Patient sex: F
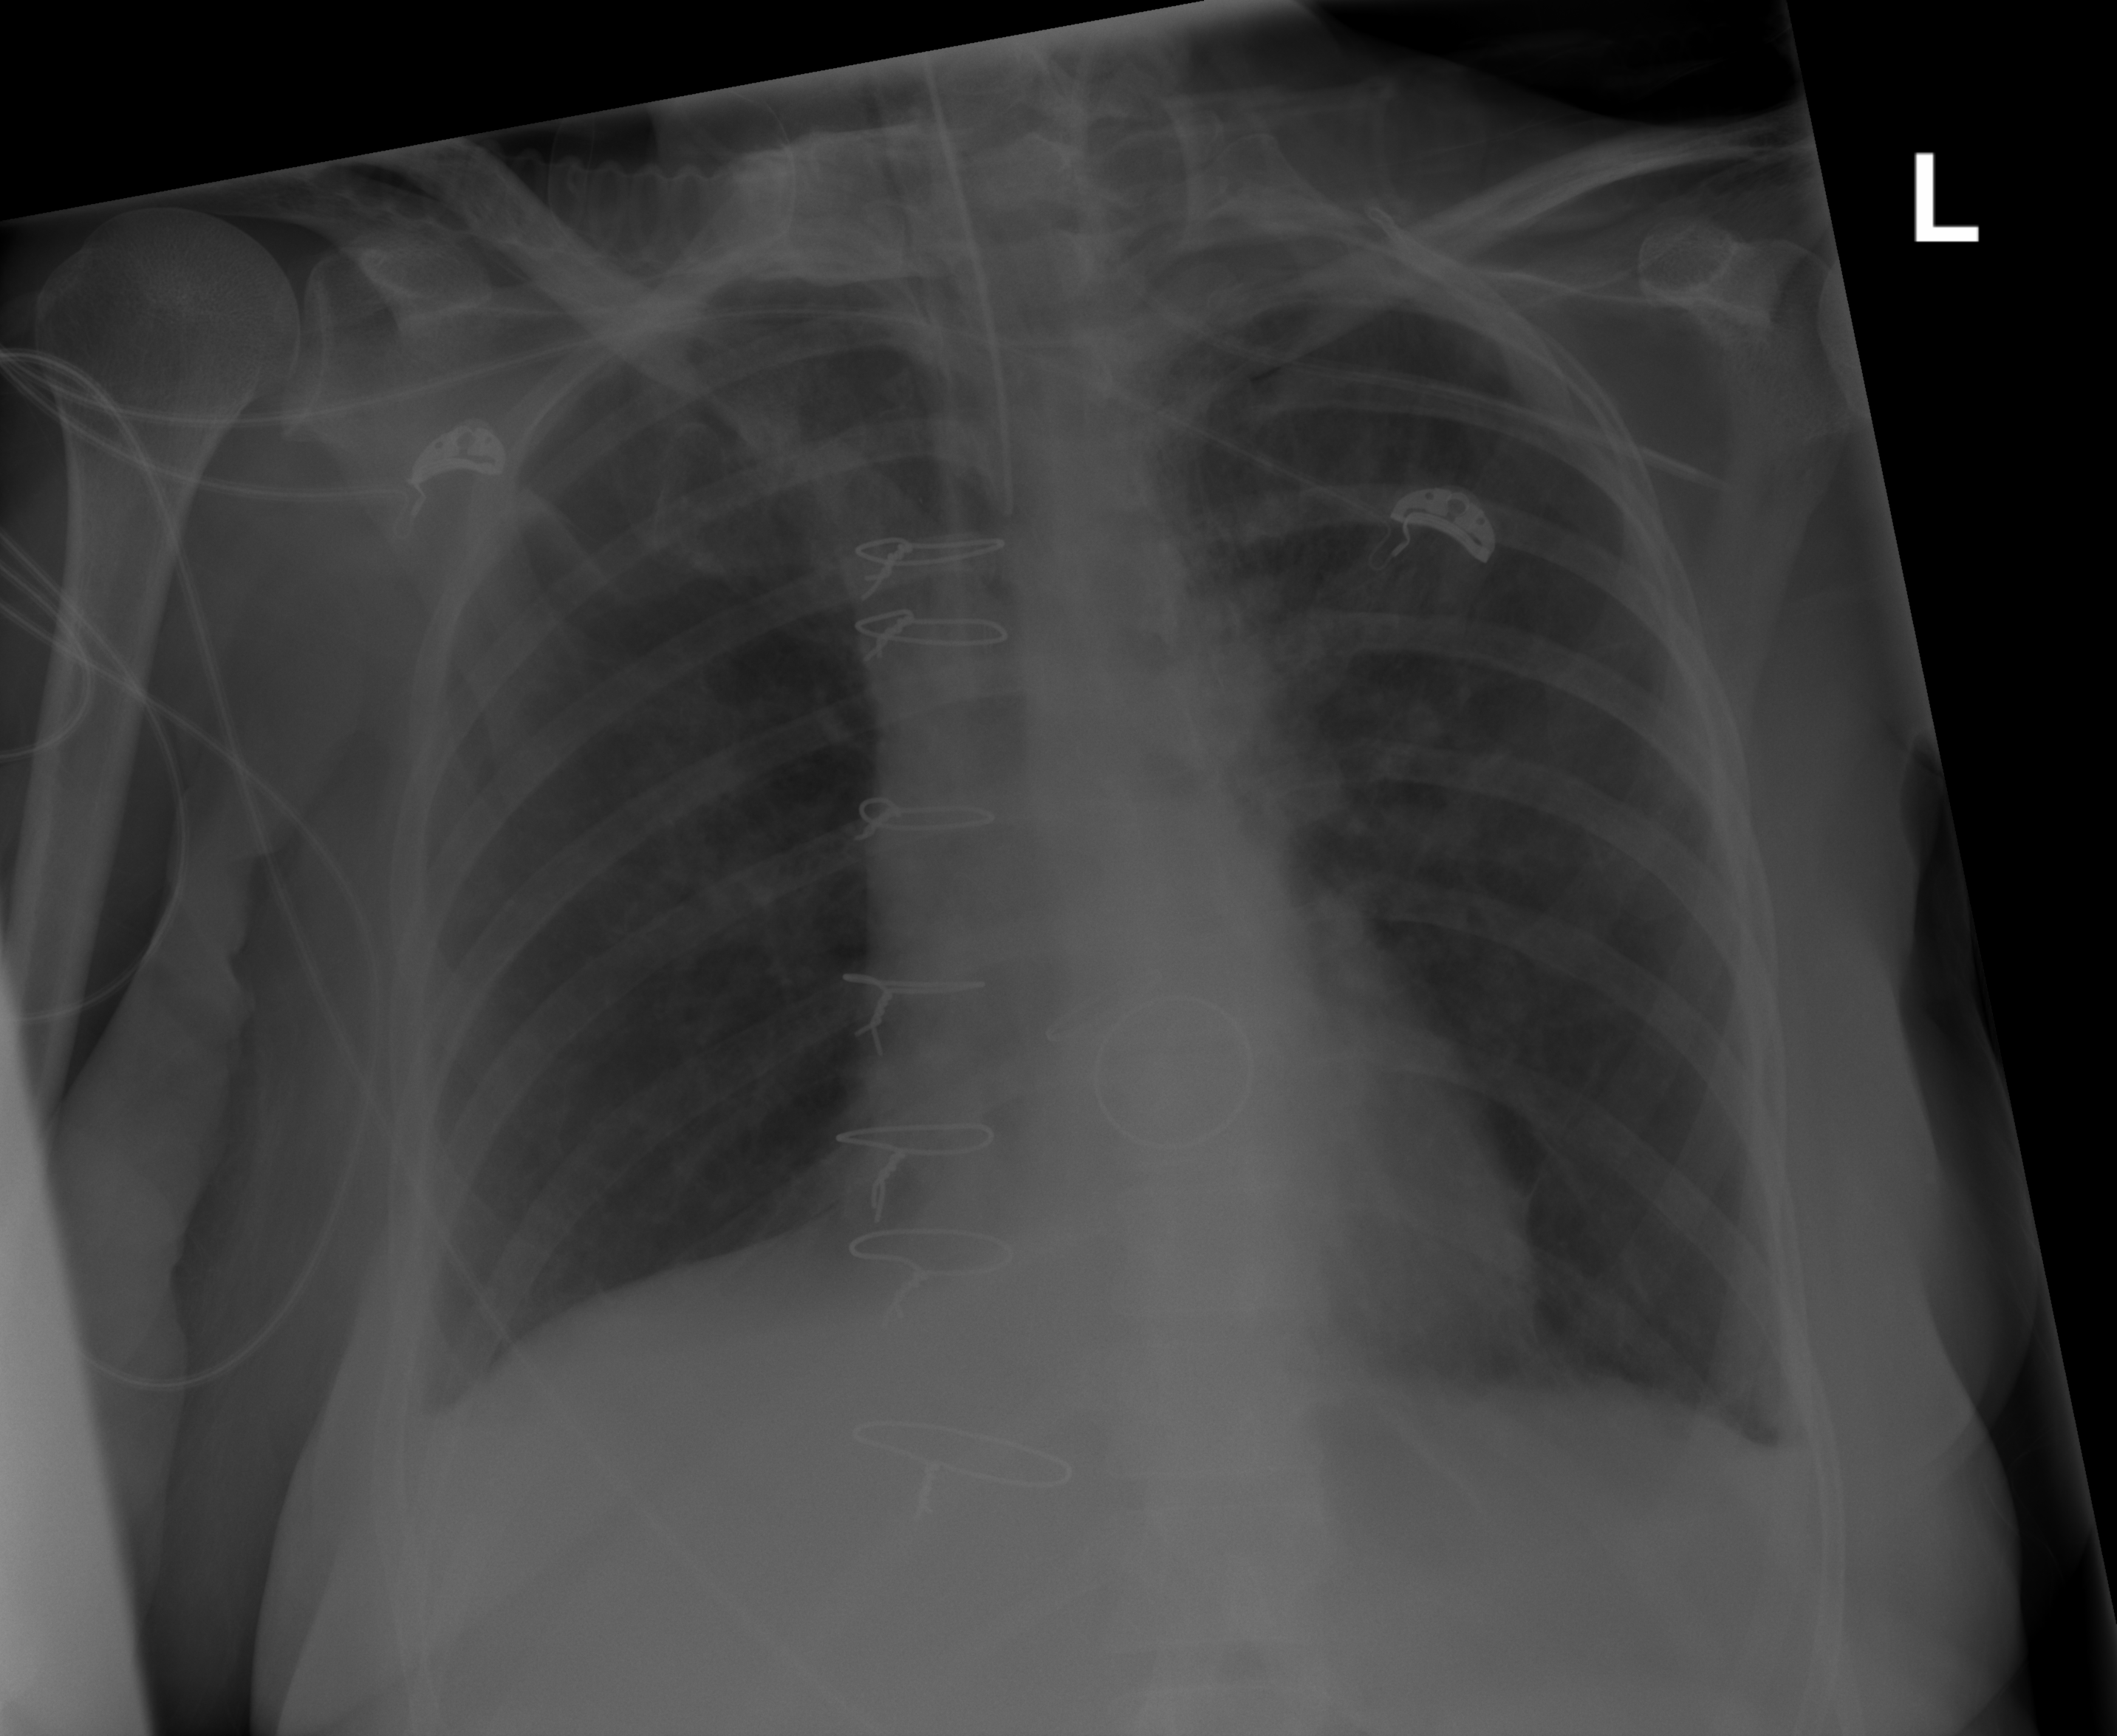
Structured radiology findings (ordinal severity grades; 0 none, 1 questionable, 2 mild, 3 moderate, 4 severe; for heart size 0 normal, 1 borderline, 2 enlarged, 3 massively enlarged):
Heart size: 0
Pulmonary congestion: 0
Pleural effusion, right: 1
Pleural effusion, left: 1
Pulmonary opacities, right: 0
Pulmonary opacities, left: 0
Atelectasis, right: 2
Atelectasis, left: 2